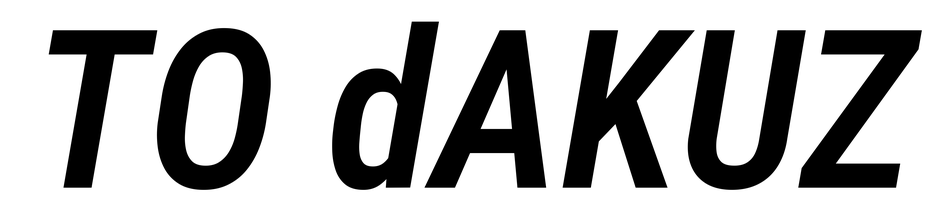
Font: Roboto-Italic_Condensed_SemiBold_Italic